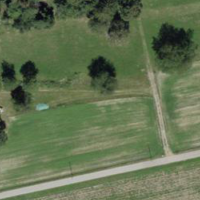
EUNIS habitat code: 52
Species observed at this site:
Geranium robertianum
Deilephila porcellus